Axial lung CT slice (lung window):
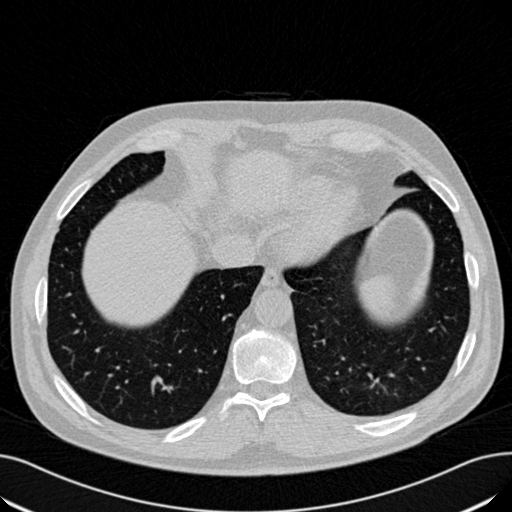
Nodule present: no